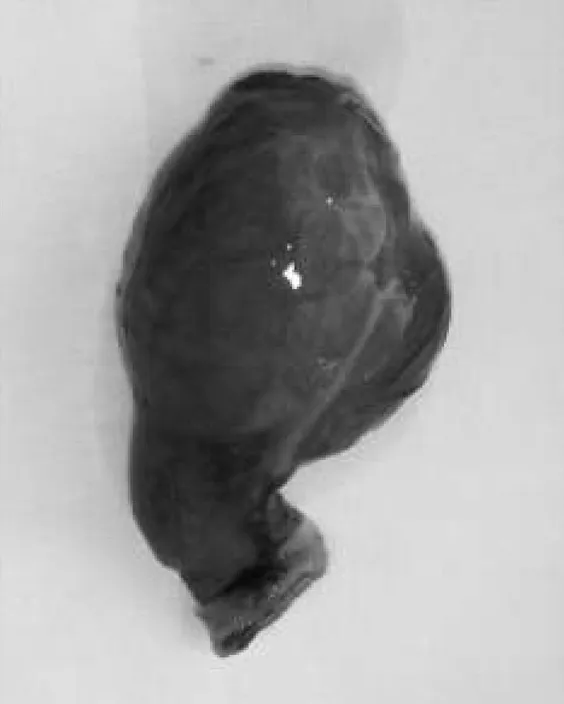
Removed Meckel's diverticulum measuring 6x4 cm. . Ryc. 4. Usuniety uchylek Meckela o wymiarach 6x4 cm.
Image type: radiology (x_ray)